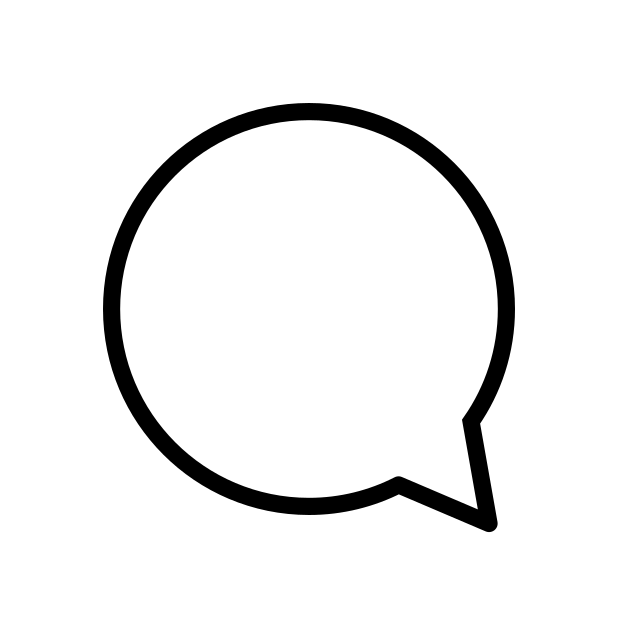
Emoji: 🗨
Name: left speech bubble
Unicode: 0x1f5e8